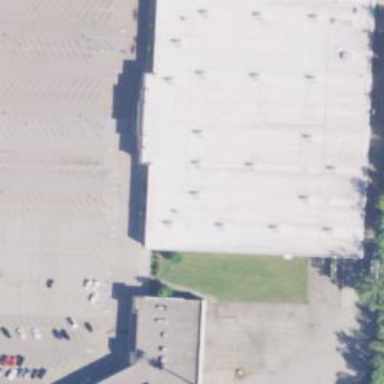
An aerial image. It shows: Retail building with flat roof.